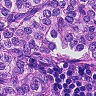
Metastatic tissue present: yes